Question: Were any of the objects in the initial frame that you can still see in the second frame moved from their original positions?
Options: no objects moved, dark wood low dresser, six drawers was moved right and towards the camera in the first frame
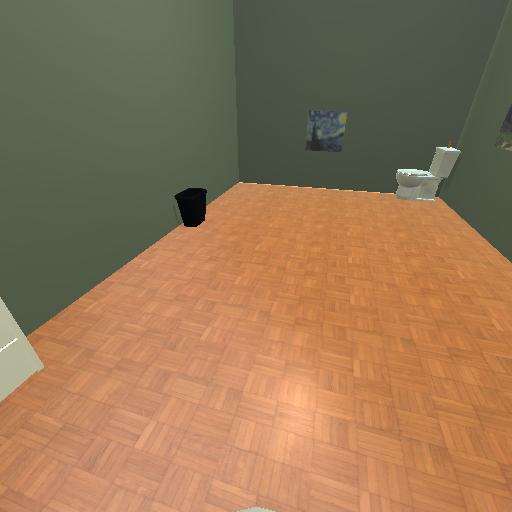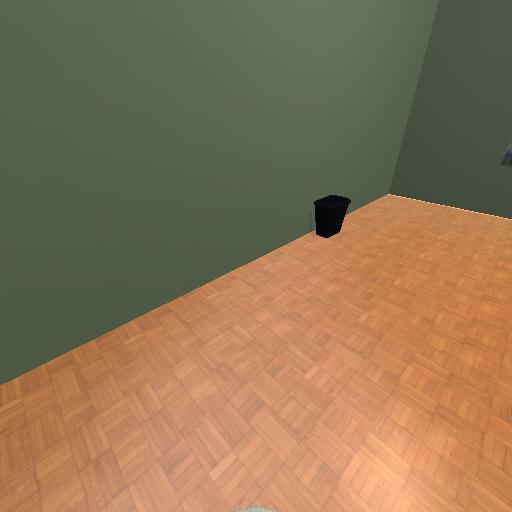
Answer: no objects moved